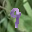
Label: 9